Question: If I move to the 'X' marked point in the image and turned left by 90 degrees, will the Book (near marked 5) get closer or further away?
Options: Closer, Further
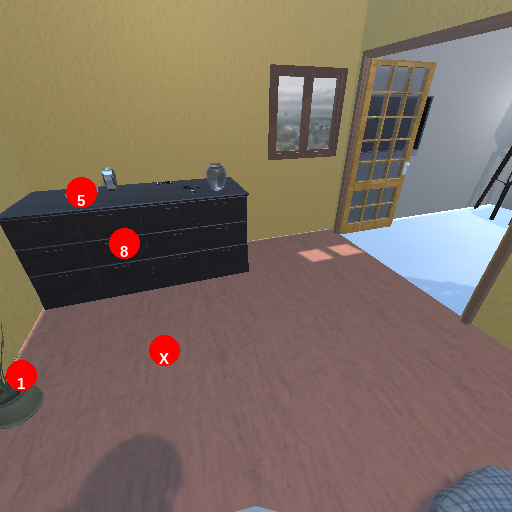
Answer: Closer